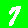
Digit: 7